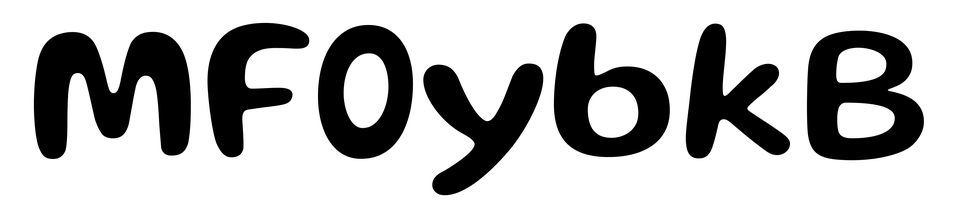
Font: Gluten_Medium